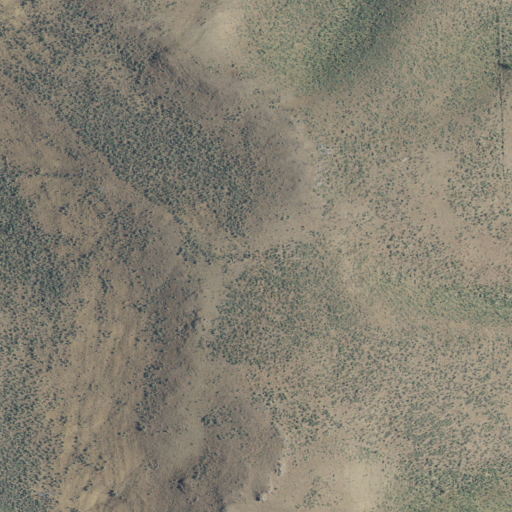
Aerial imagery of mountain in Oregon named Colpitts Butte containing shrub and grassland